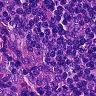
Metastatic tissue present: no